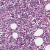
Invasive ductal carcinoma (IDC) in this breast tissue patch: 1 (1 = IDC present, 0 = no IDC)